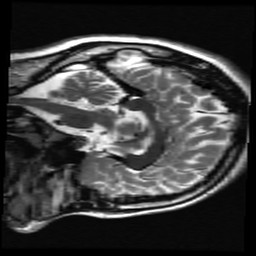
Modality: T2w
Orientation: sagittal
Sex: female
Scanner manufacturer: ge
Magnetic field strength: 3 T
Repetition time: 5 s
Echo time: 0.1015 s